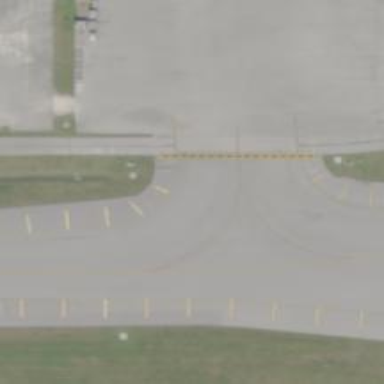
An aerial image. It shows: Image of taxiway at airport.